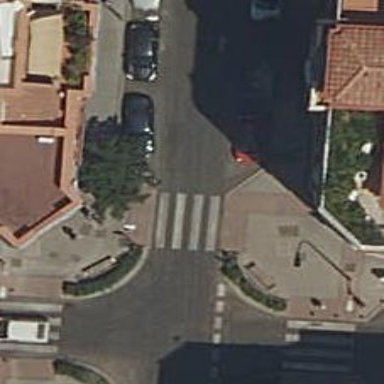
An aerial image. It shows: Marked road crossing.